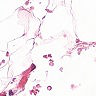
Metastatic tissue present: no